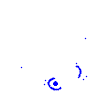
Particle: electron